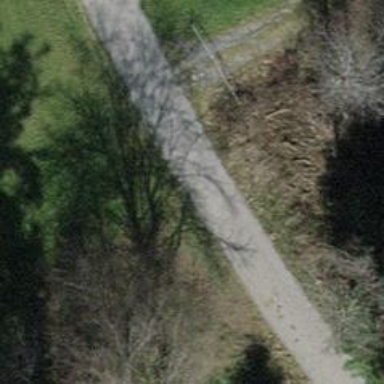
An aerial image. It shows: Lift gate barrier.